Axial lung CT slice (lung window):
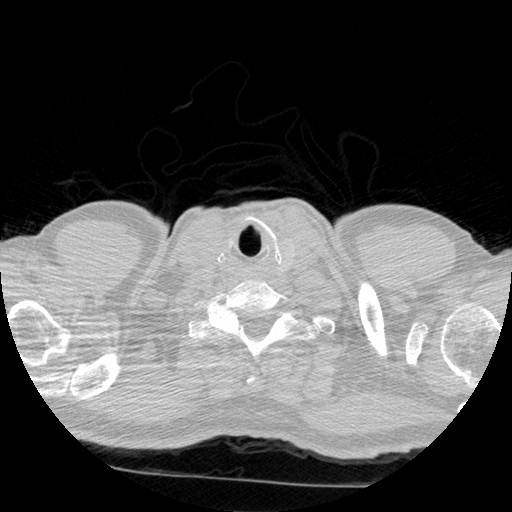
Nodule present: no